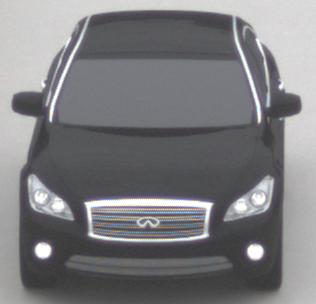
Make: Infiniti
Model: M 37
Detailed model: M (Y51)
Model produced from: 2010/10
Model produced until: 2013/11
Doors: 4
Color: black
Road condition: dry road
Daytime: midday
Contrast: low contrast